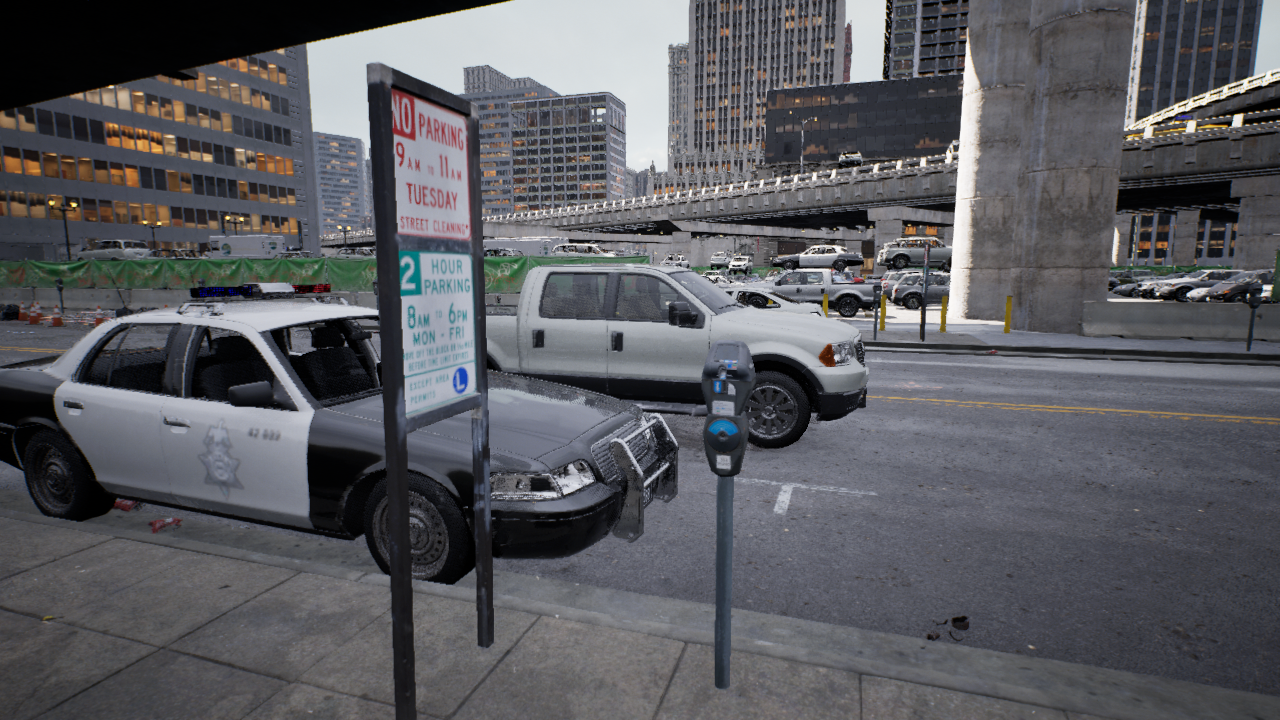
Venue: downtown
Lighting: clear day
Vehicle rig: pickup